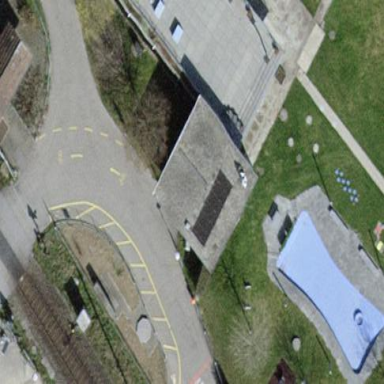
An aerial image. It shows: School.